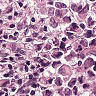
Metastatic tissue present: yes